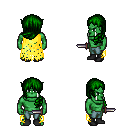
a pixel art fantasy rpg character, male body template, orc, green skin, yellow tattered cape, teal pants, green left-swept hairstyle, black shoes, dagger, four views (front, back, left, right), 2x2 character sprite sheet, small pixel art, hard edges, no anti-aliasing